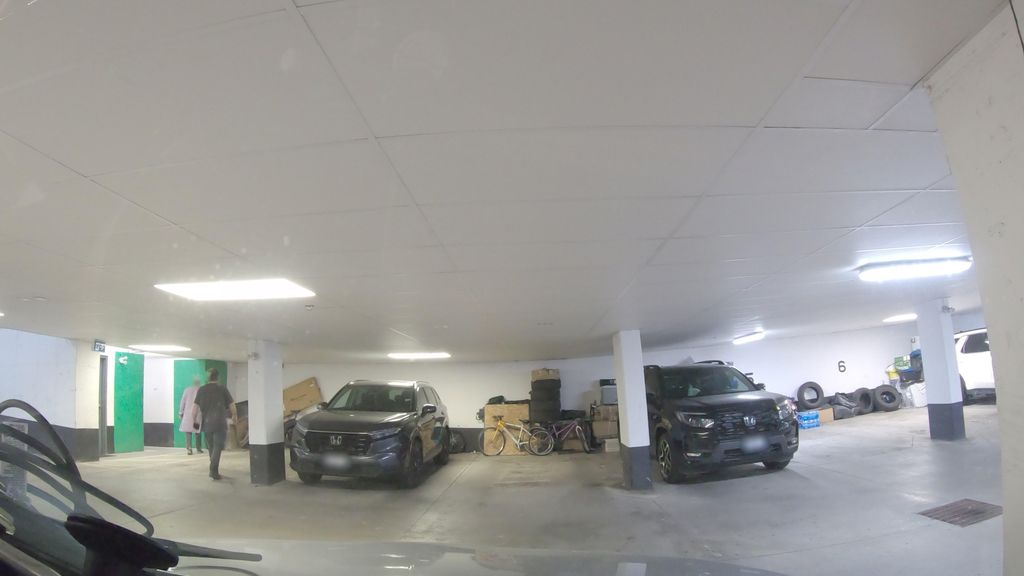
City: toronto